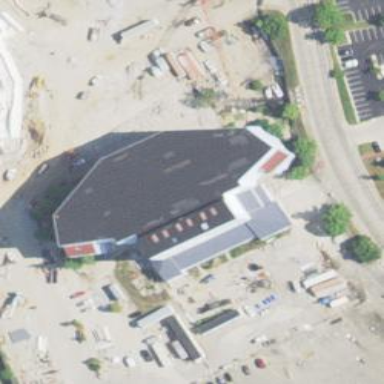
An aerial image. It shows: Theatre building.